Question: I'm writing a Gaussian Blur filter with 3x3 matrix(kernel) and using 'QImage' as external library. The kernel is calculated as it has to be. After kernel is initialized and calculated I bring the 'unsigned int' Matrix into the program:
'''
typedef std::vector<std::vector<unsigned int> > uintMatrix; // For copying pixels value
'''
In the main.cpp it's initialized like:
'''
uintMatrix tmpPxMat(image.width(); std::vector<unsigned int> (image.height(), 0));
'''
I use it as a temporary storage for blurred pixels values.
Then, I use my algorithm to blur the image:
'''
// Blur Pixels
for(int x = 0; x < image.width(); x++)
for(int y = 0; y < image.height(); y++) {
// To avoid edge cases don't process them, I'll fix it soon
if(x == 0 || x == image.height()-1 || y == 0 || y == image.width()-1)
continue;
// 3x3 Matrix
tmpPxMat[x][y] += kernel[0][0] * image.pixel(x-1, y-1) +
kernel[0][1] * image.pixel(x, y-1) +
kernel[0][2] * image.pixel(x+1, y-1);
tmpPxMat[x][y] += kernel[1][0] * image.pixel(x-1, y) +
kernel[1][1] * image.pixel(x, y) +
kernel[1][2] * image.pixel(x+1, y);
tmpPxMat[x][y] += kernel[2][0] * image.pixel(x-1, y+1) +
kernel[2][1] * image.pixel(x, y+1) +
kernel[2][2] * image.pixel(x+1, y+1);
}
'''
Then, I copy the result of 'tmpPxMat[][]' to the origin image:
'''
// Copy blurred values to the image
for(int x = 0; x < image.width(); x++)
for(int y = 0; y < image.height(); y++)
image.setPixel(x, y, tmpPxMat[x][y]);
'''
And save it:
'''
image.save("/home/john/Pictures/blurred", "PNG", 100);
'''
But at the end I get not the result I was waiting for. Here what I get:

Sorry for the long question description, but I compressed it as much as I could.
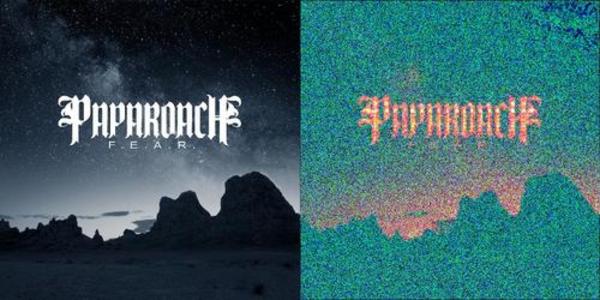
Answer: I assume 'uintMatrix' is a two-dimensional array of 32-bit ints, and that you've packed the red, green, and blue channels into that.
If so, that's your problem. You need to blur each channel independently.